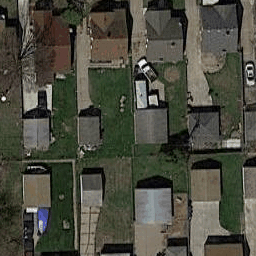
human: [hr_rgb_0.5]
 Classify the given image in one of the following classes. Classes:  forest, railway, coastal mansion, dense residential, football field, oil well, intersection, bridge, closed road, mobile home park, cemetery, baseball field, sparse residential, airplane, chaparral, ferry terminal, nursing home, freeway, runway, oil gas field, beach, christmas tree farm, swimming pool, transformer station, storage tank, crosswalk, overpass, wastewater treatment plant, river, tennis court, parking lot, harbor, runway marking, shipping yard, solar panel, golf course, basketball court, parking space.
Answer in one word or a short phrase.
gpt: dense residential